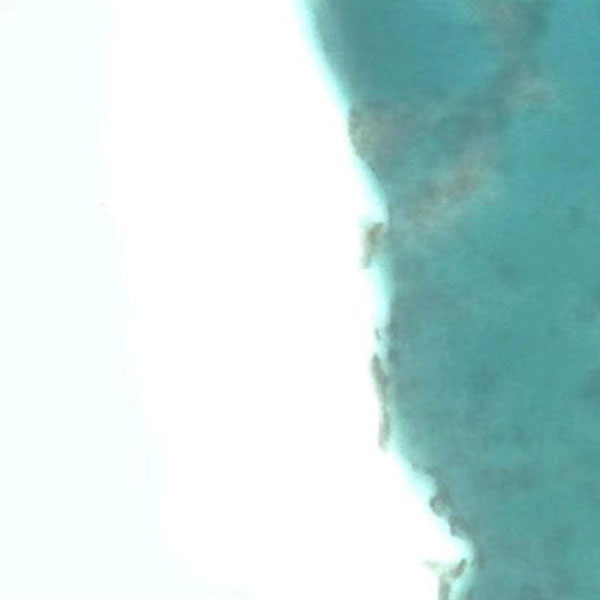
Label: Beach